Question: My delphi application looks nice and pretty in the editor, but when compiled it's seemed to being using super old rendering for the buttons and stuff. I thought my compiled applications used to look pretty like the editor. What could I have screwed up for this to be happening?
One suspicion: a while back I was messing with manifests on a different app that needed to find the actual program files directory. Could I have screwed up my delphi project trying too hard for that? This project is set to use runtime themes.
The top is in the editor, the bottom is the compiled version

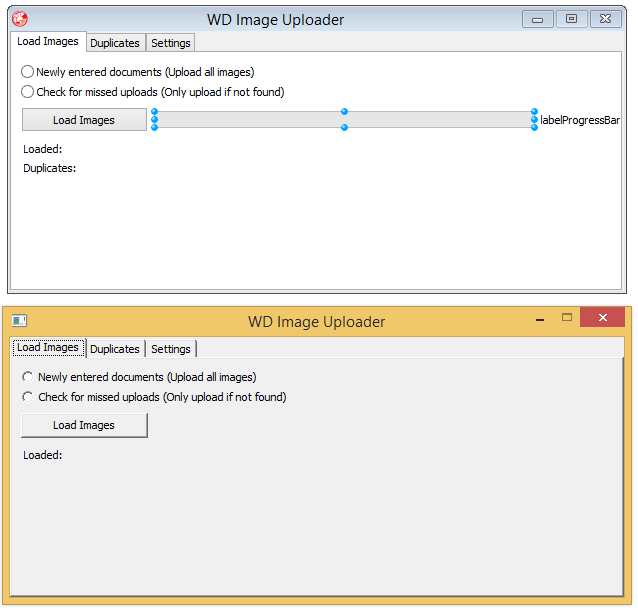
Answer: Your program is being rendered without themes. Possible causes for that:
1. Your executable has no manifest.
2. Your executable has a manifest, but it does not specify v6 comctl32.
3. Your manifest does specify v6 comctl32 but the process is using an external compatibility mode.
4. Your program disables visual styles in code. For example with a call to SetThemeAppProperties.
5. Your program uses activation contexts to activate a different manifest from that linked to the executable.
These possibilities get progressively more far-fetched. Most likely you've somehow fluffed your manifest. That's easy to check with a resource editor.